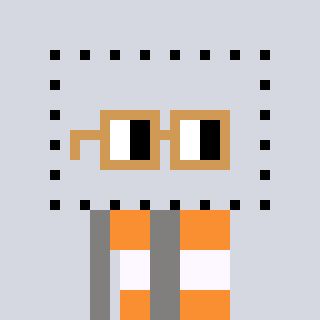
a pixel art character with square brown glasses, a void-shaped head and a bluegrey-colored body on a cool background